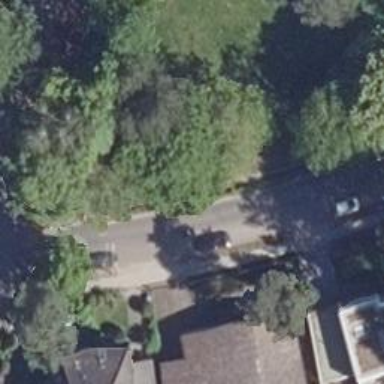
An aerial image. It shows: Residential road with parallel parking lanes on both sides. The road surface is asphalt.